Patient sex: F
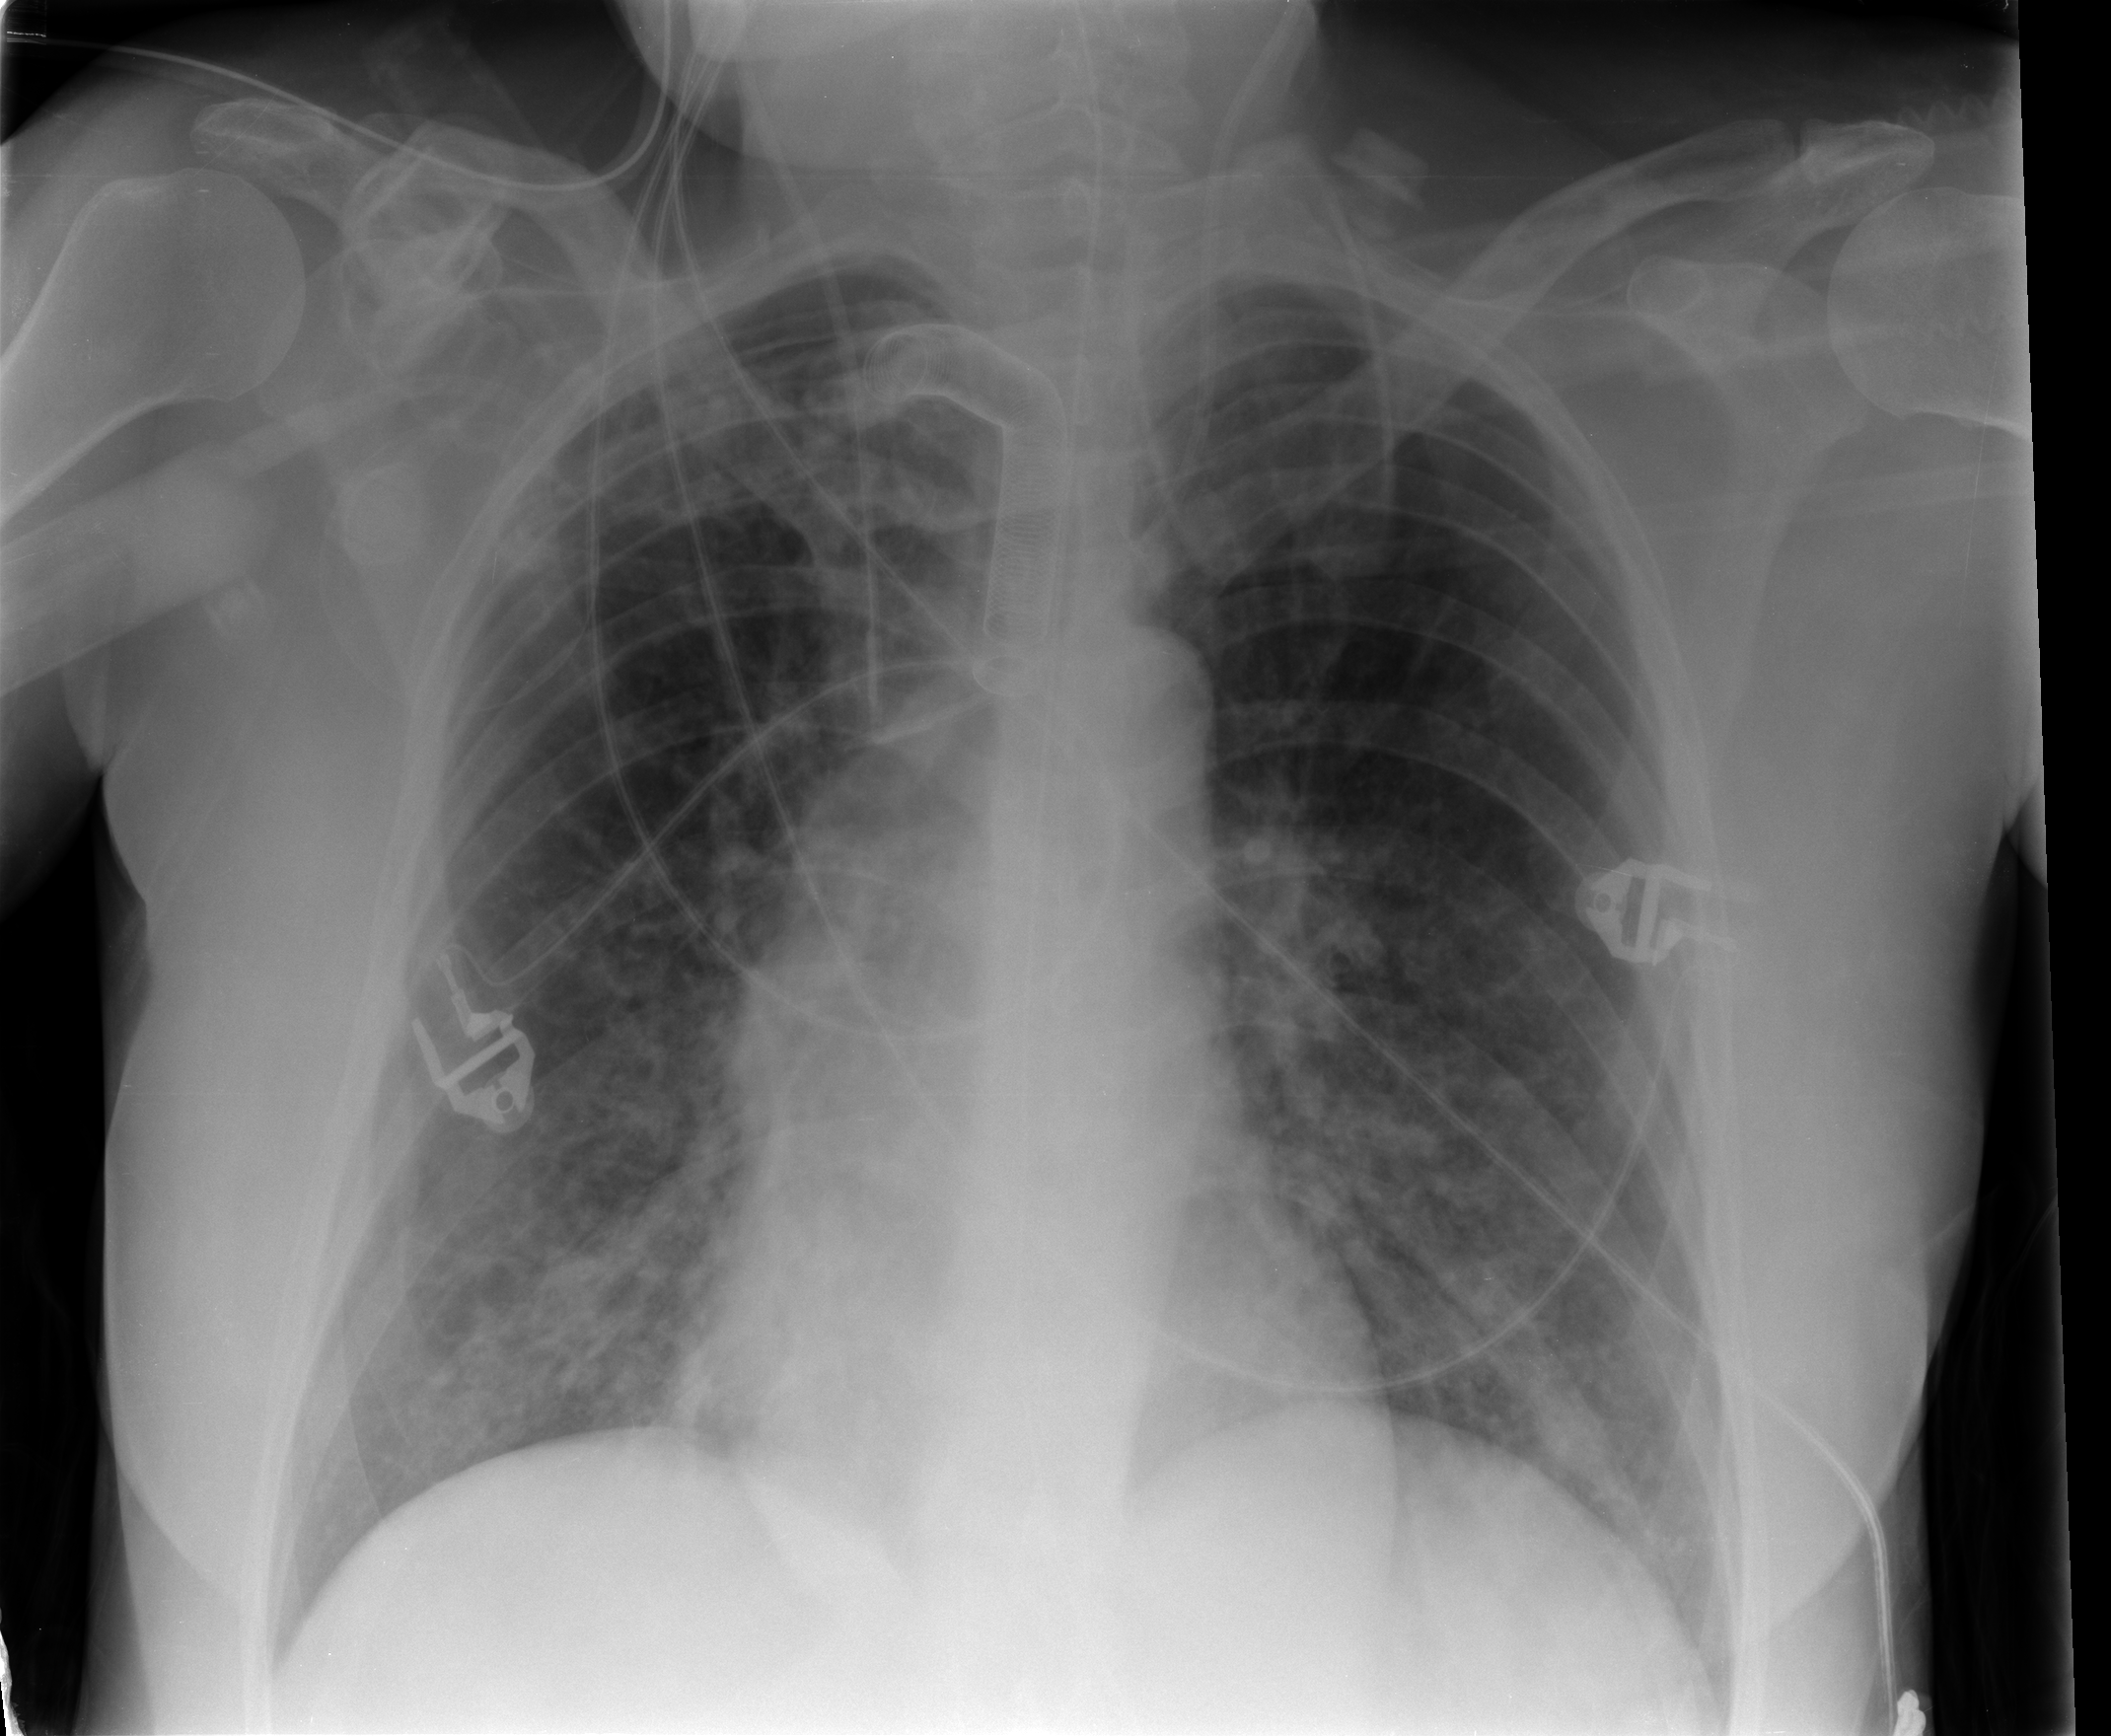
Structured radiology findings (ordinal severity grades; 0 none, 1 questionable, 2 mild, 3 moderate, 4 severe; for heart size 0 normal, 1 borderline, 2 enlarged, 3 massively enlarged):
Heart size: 0
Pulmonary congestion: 2
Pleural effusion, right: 0
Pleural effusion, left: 0
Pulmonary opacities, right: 2
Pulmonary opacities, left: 2
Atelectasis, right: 2
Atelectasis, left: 2